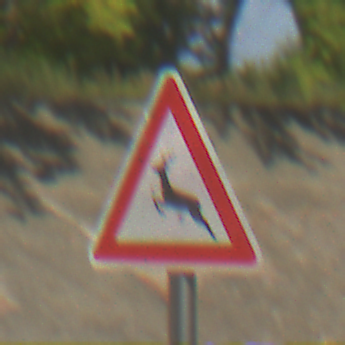
Verkehrszeichen: WildwechselRechts
Umgebung: Outdoor, Nature
Tageszeit: MorningAfternoon
Wetter: PartlyCloudy
Licht: Natural
Jahreszeit: NotSpecified
Kontrast: HighContrast